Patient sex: M
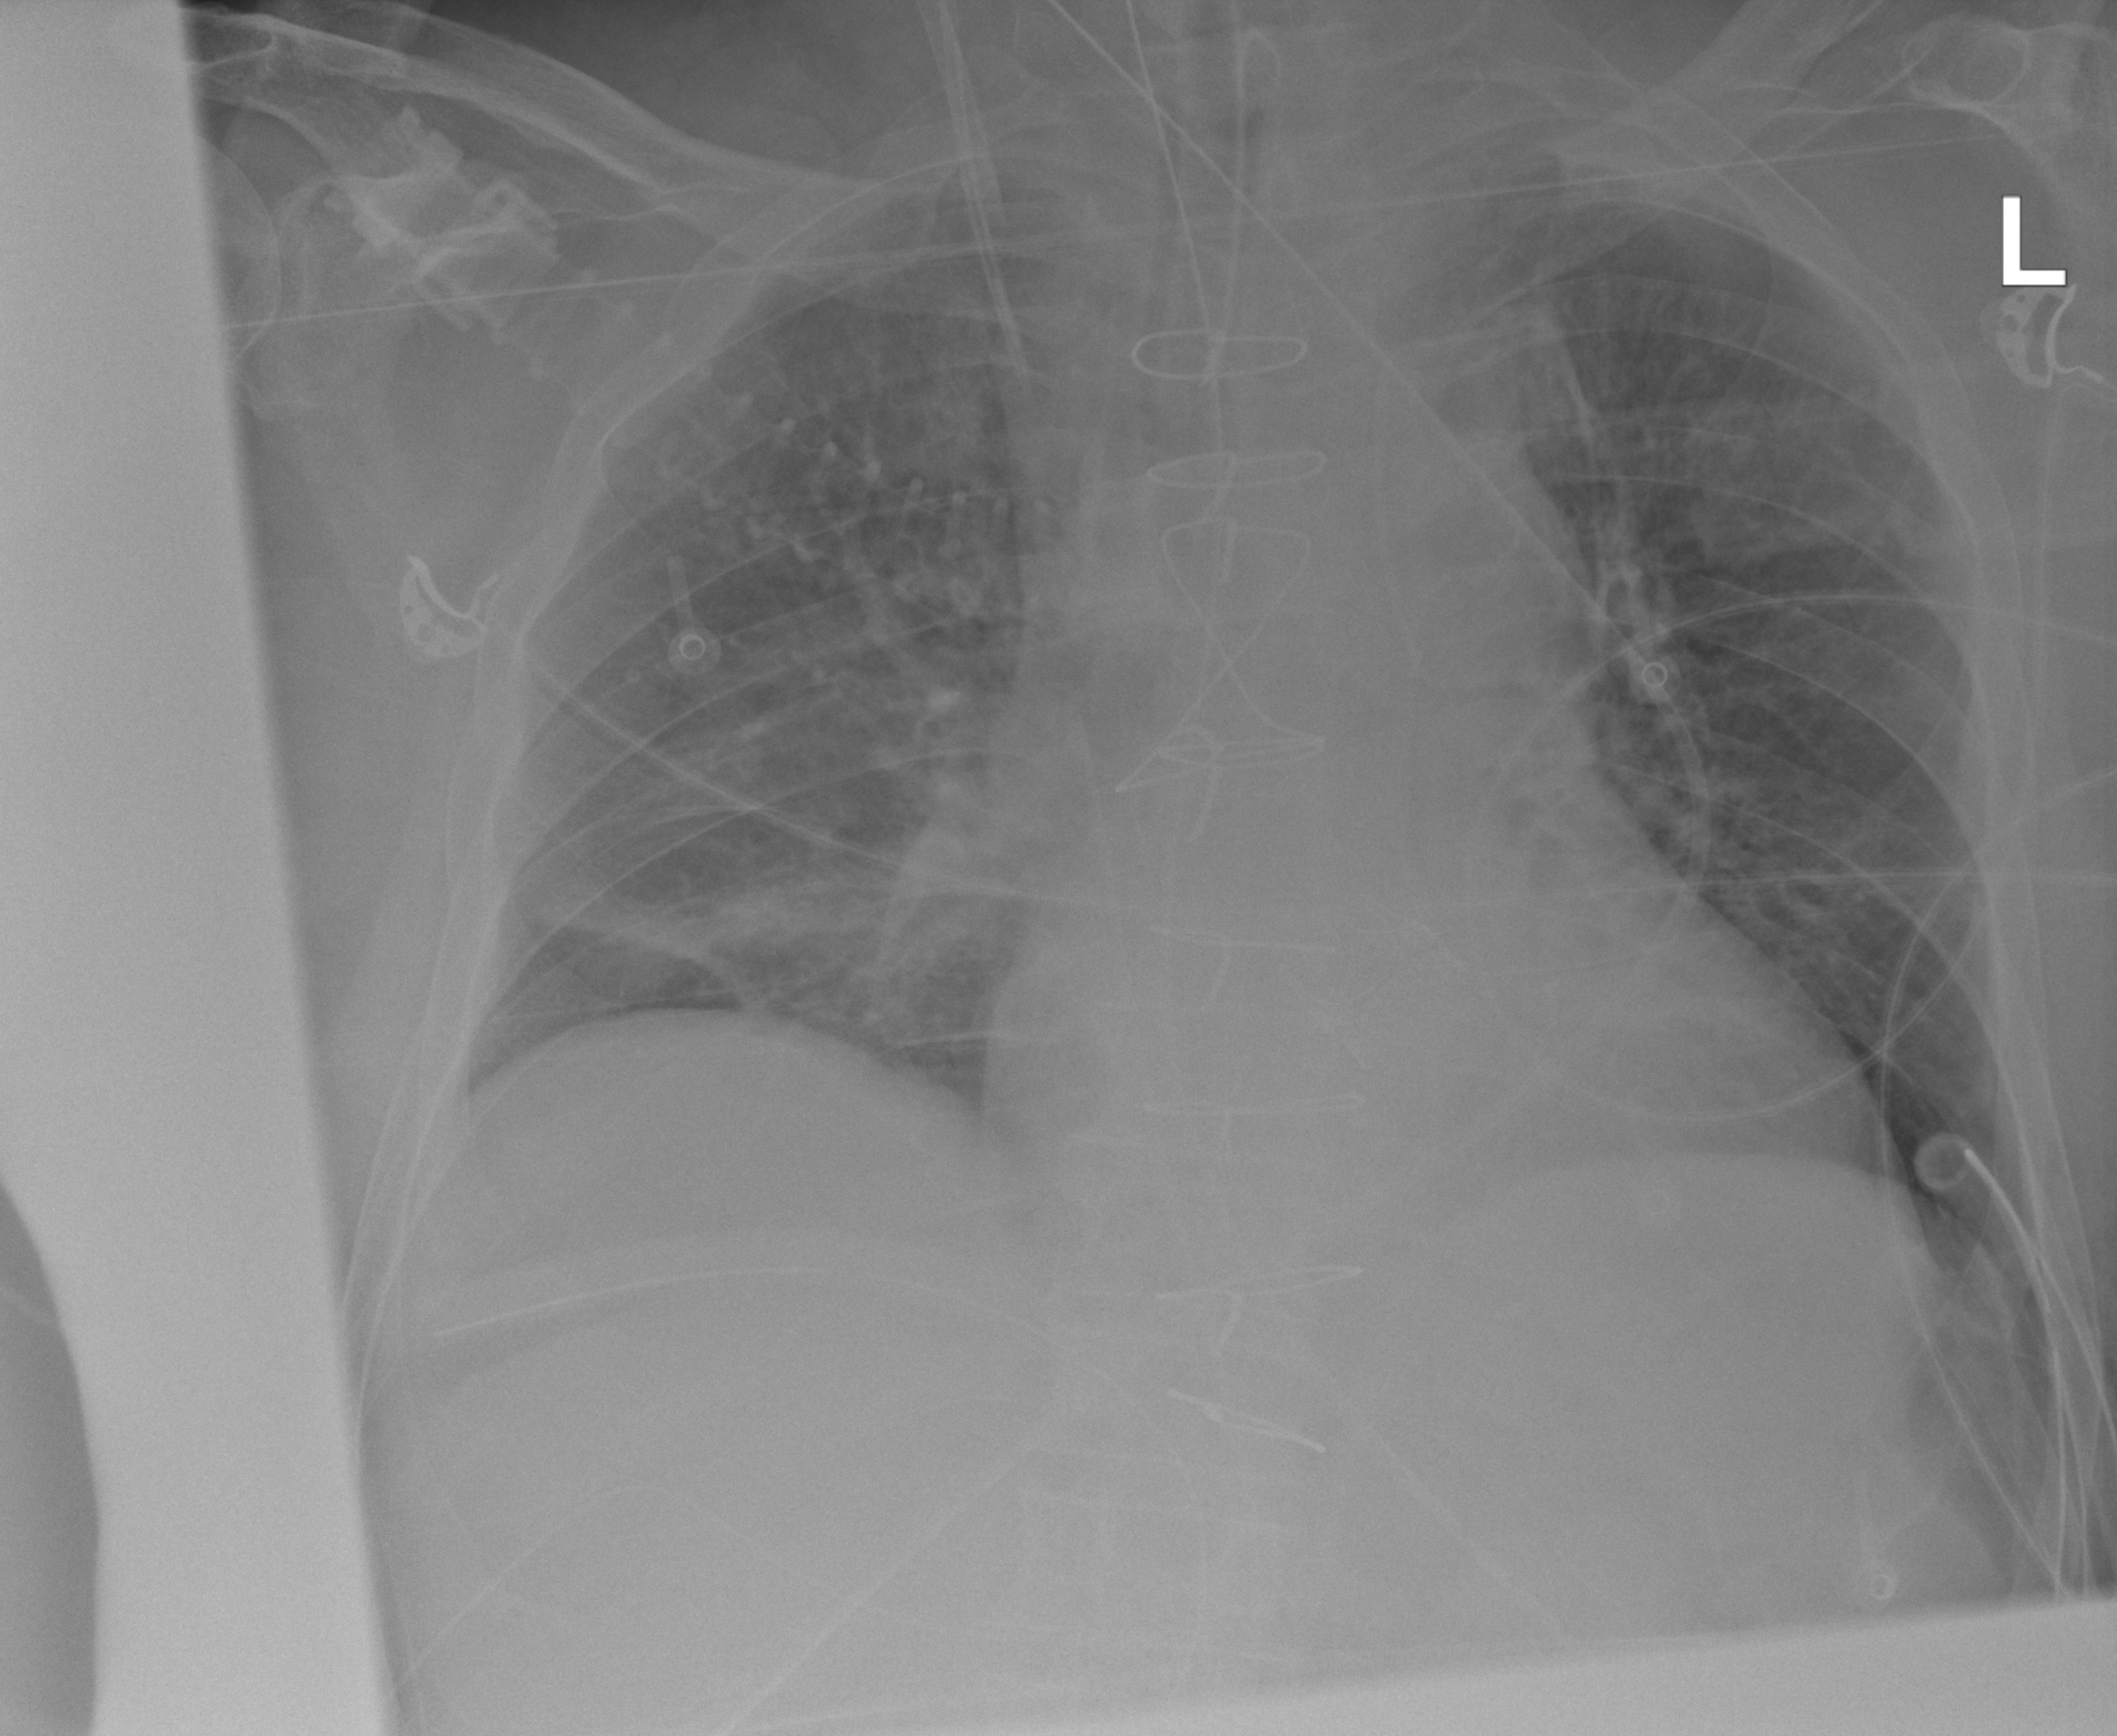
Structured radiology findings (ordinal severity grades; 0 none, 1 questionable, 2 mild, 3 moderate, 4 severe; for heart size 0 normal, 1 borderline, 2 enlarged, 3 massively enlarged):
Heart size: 2
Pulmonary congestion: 2
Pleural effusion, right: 0
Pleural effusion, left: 0
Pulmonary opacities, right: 2
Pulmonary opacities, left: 2
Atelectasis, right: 2
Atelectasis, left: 0